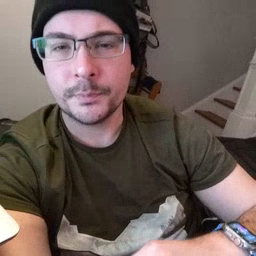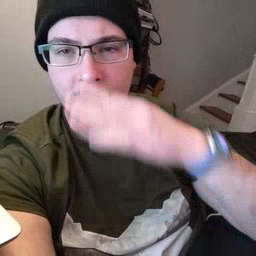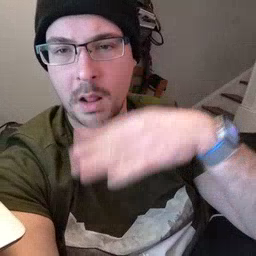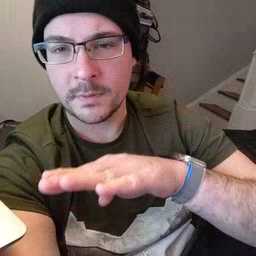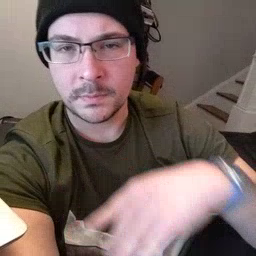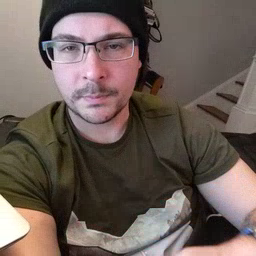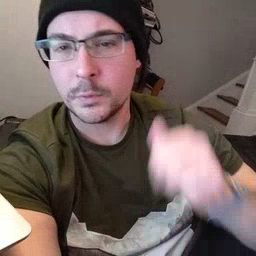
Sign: elephant